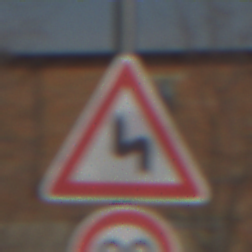
Verkehrszeichen: DoppelkurveZunaechstLinks
Zusatzzeichen unten: Geschwindigkeit90
Umgebung: Outdoor, Suburban
Tageszeit: MorningAfternoon
Wetter: PartlyCloudy
Licht: Natural
Jahreszeit: NotSpecified
Kontrast: HighContrast